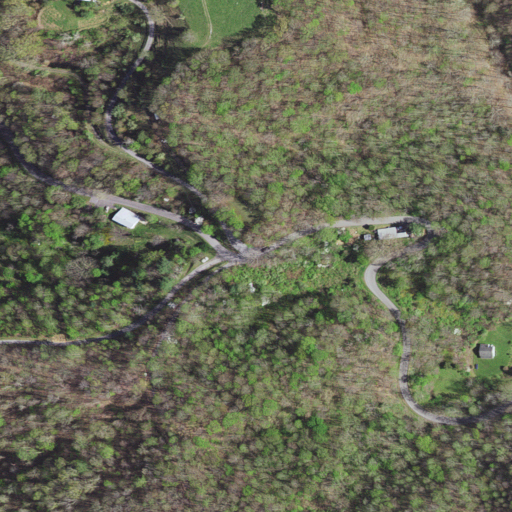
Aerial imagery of gap in Virginia named Pistol Gap containing deciduous forest, open development, low intensity development, medium intensity development, and pasture